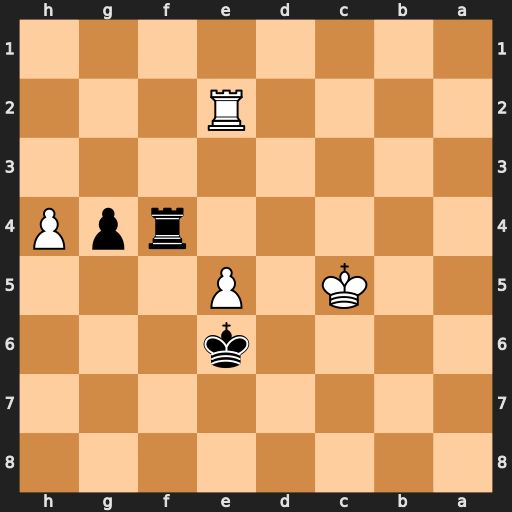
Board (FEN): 8/8/4k3/2K1P3/5rpP/8/4R3/8
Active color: b
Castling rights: -
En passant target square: -
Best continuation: g3 Rg2 Rg4 h5 Kxe5